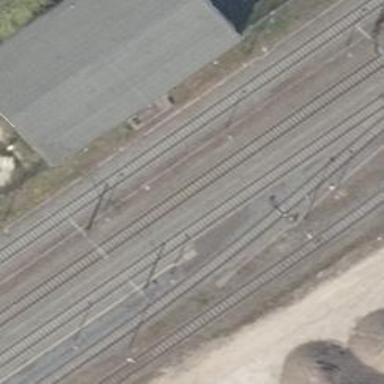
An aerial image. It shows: Railway yard.